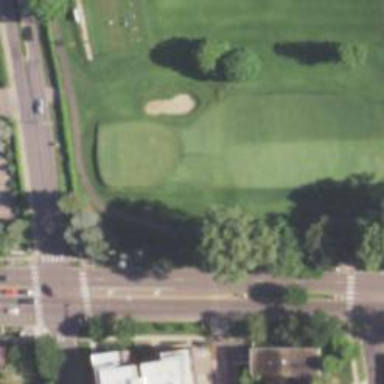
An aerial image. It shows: Path designated for golf carts.